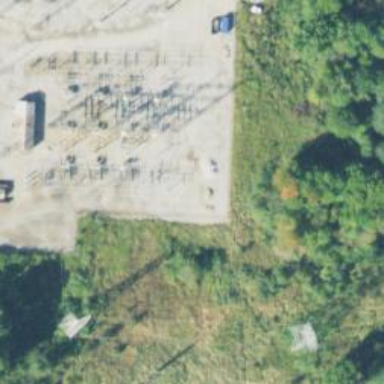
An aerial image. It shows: Switch used for power control.